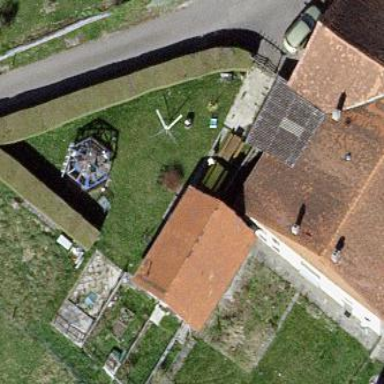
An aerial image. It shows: Shed.